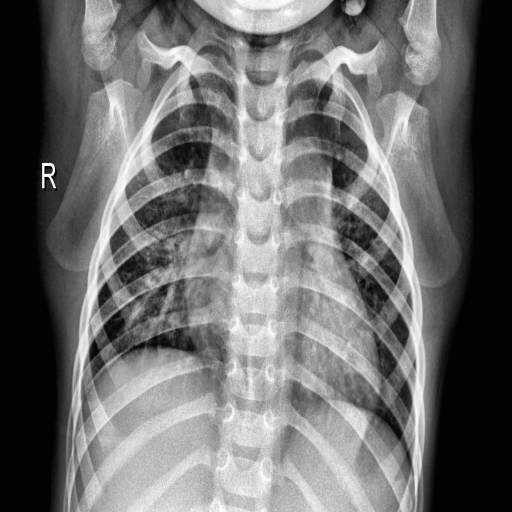
Finding: NORMAL